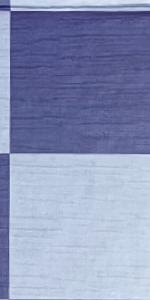
Label: Empty